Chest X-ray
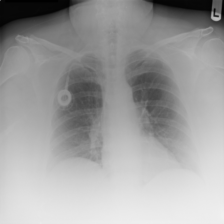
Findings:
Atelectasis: negative
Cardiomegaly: negative
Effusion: negative
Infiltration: negative
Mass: negative
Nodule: negative
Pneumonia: negative
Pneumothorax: negative
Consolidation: negative
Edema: negative
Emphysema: negative
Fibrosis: negative
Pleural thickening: negative
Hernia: negative